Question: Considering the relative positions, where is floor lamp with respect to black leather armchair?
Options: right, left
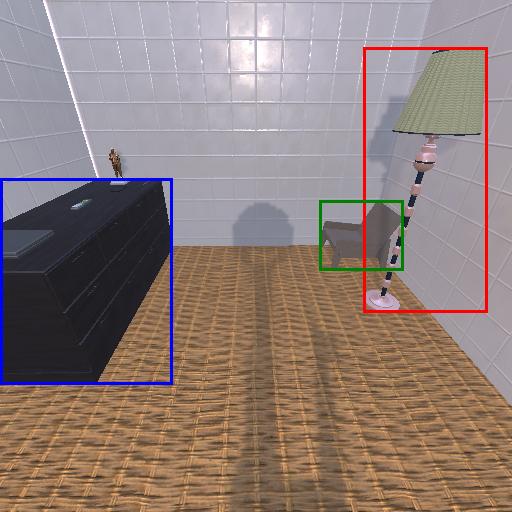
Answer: right